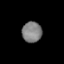
Tissue: lung
Cell type: Myeloid cells
Senescence score: 0.2423
Nuclear area (px): 402
Mean DAPI intensity: 127.08